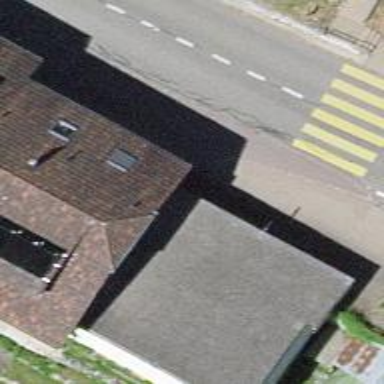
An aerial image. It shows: Bus stop with platform for public transport.